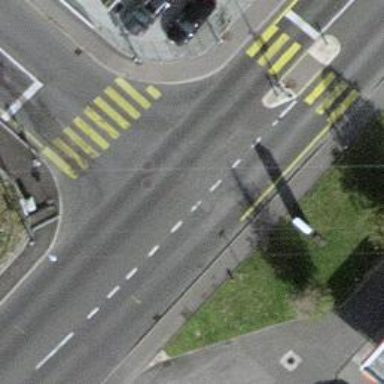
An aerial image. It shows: Road with traffic signals.